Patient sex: M
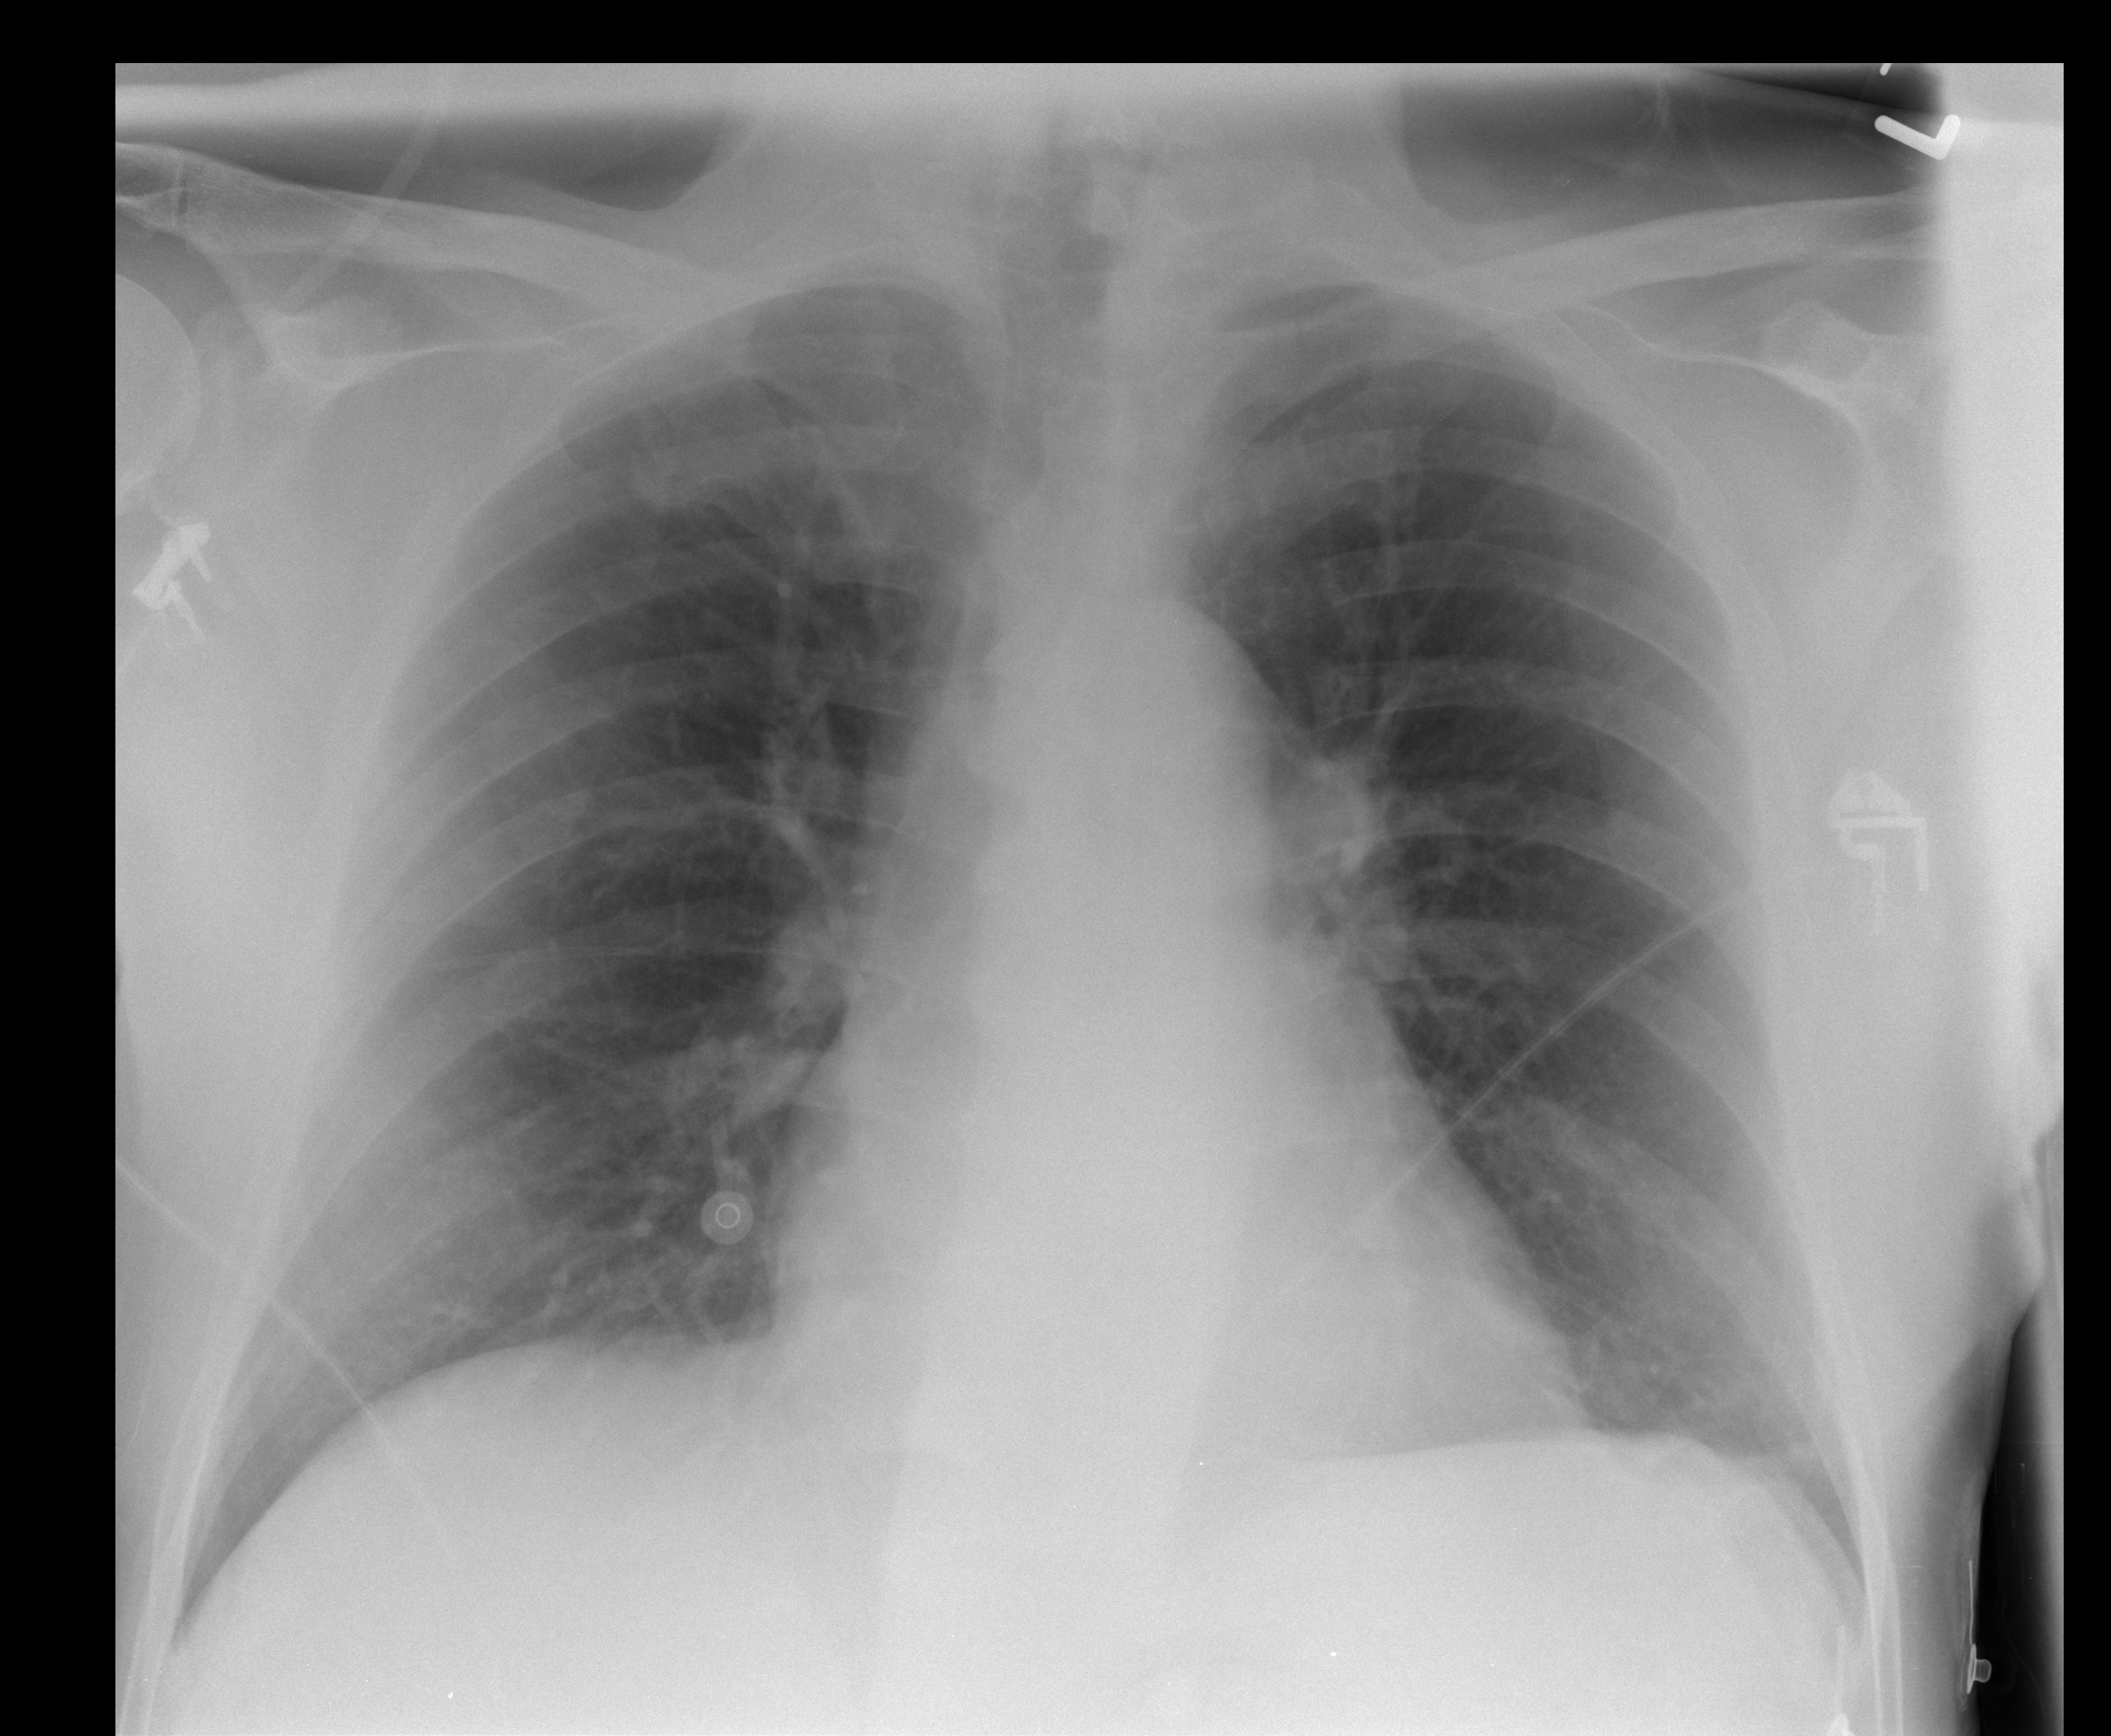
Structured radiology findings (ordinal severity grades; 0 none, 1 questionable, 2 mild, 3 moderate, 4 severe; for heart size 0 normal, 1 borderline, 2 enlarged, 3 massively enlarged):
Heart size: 0
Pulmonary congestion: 0
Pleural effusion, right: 0
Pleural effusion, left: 0
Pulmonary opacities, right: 0
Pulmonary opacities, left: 0
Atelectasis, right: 0
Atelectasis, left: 1